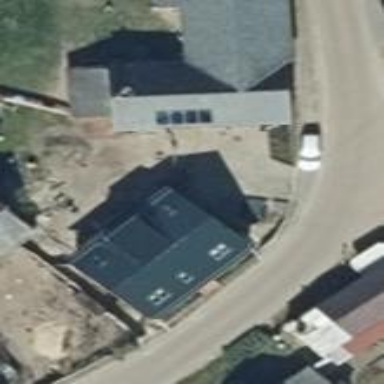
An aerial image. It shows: Flat-roofed house.